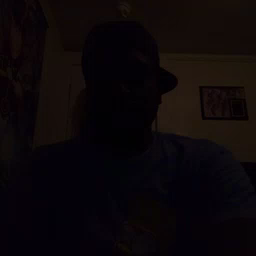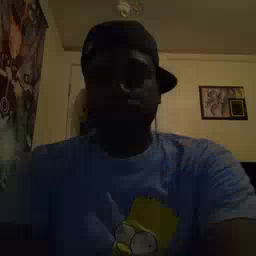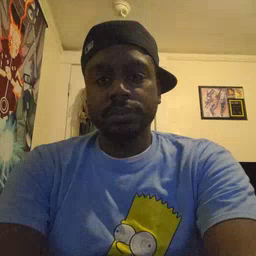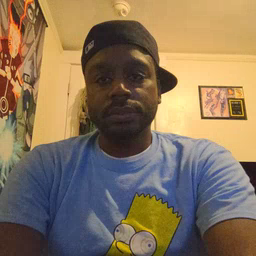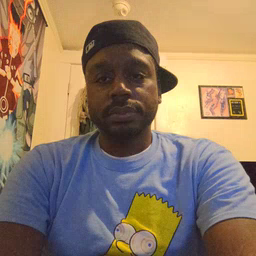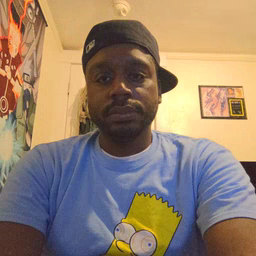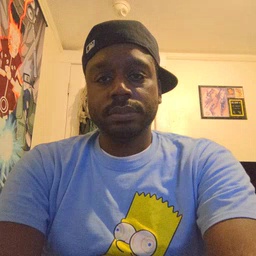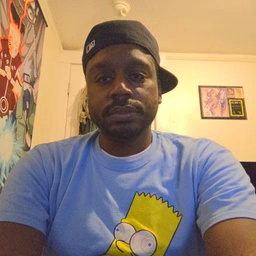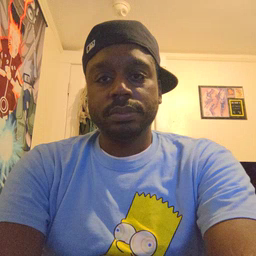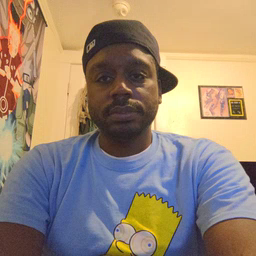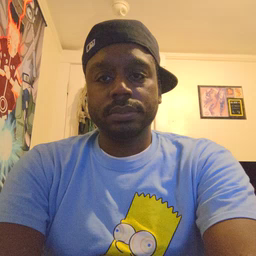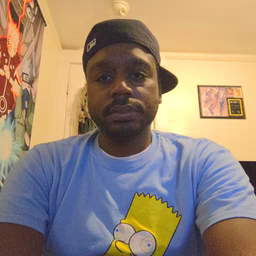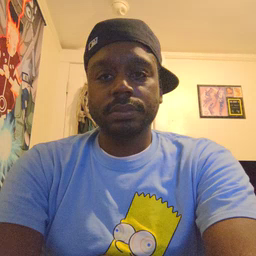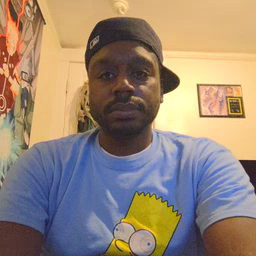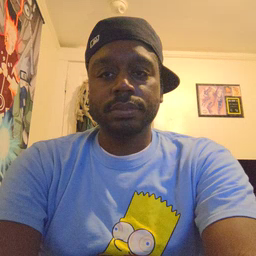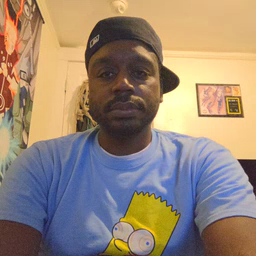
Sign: glasswindow